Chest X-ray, AP view. Patient: 55 years old, sex F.
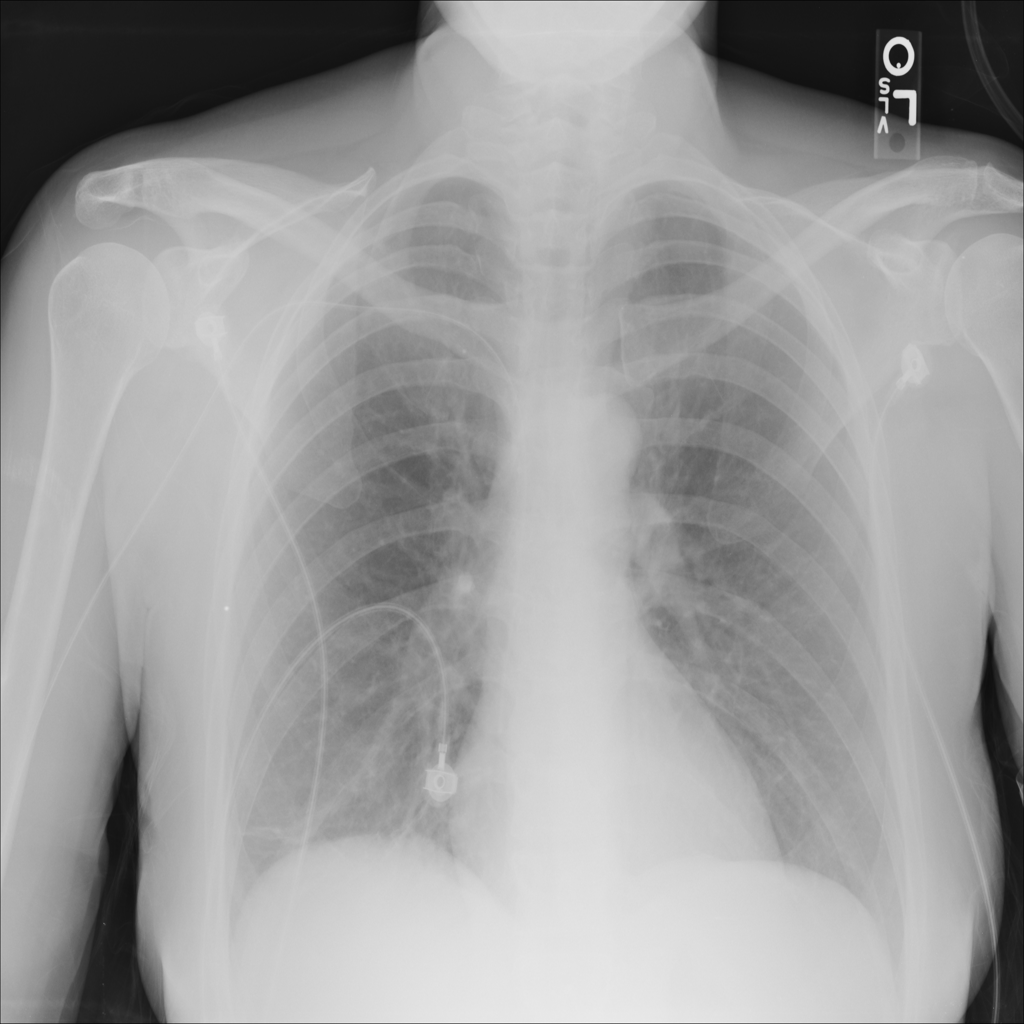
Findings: Atelectasis